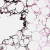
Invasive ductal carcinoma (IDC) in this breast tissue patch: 0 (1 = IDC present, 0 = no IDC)